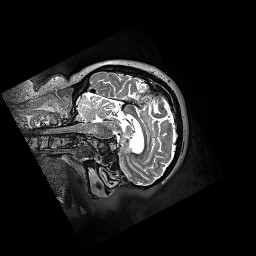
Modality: T2w
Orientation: sagittal
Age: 71
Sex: male